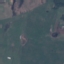
Land use / land cover: Pasture